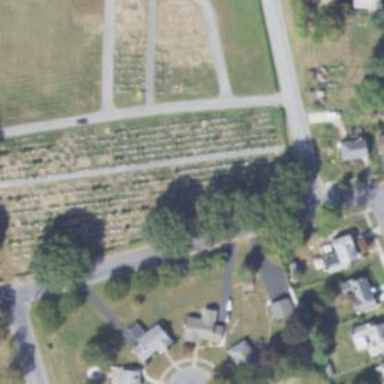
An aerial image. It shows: Cemetery.